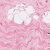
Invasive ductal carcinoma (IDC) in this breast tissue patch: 0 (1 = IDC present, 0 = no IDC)